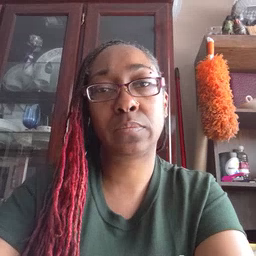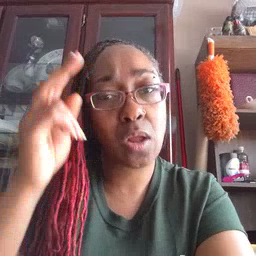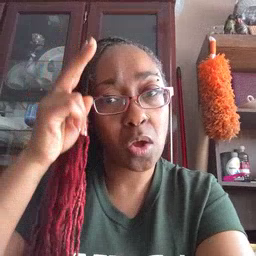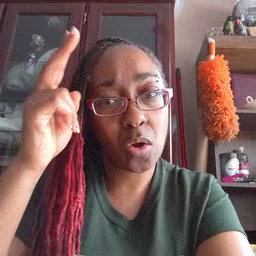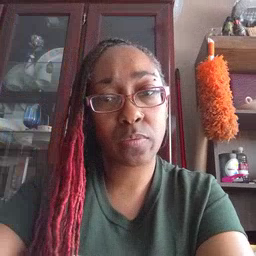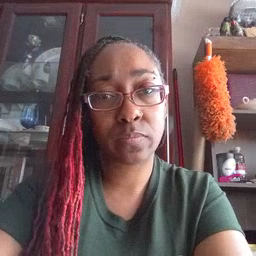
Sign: uncle